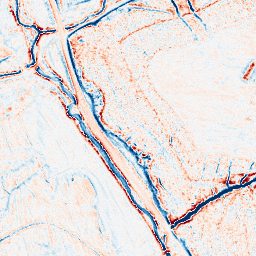
Category: edge_preserving
Decomposition family: anisotropic_diffusion
Decomposition parameters: iterations: 20
kappa: 10
gamma: 0.1
Upsampling method: regularized
Upsampling parameters: scale: 2
lambda_reg: 0.01
Upsampling scale: 2